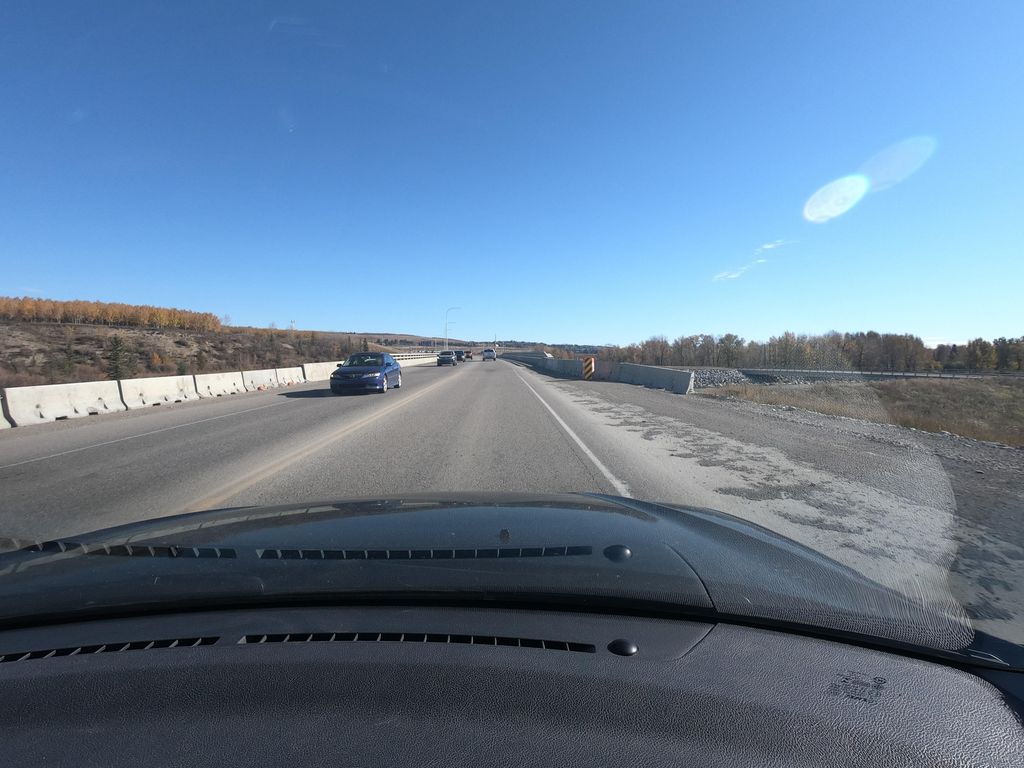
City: calgary